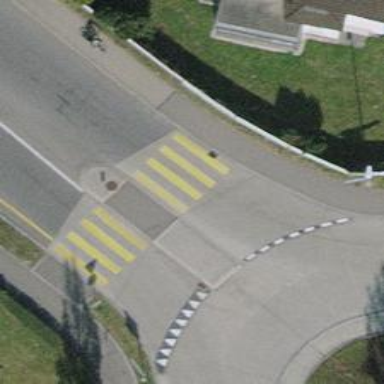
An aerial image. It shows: Marked zebra crossing with island in the middle.